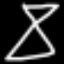
Label: hourglass